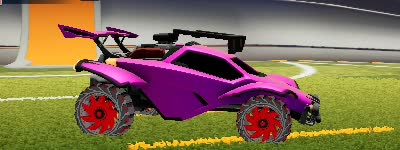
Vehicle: octane